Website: lowes
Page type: customer-info-address
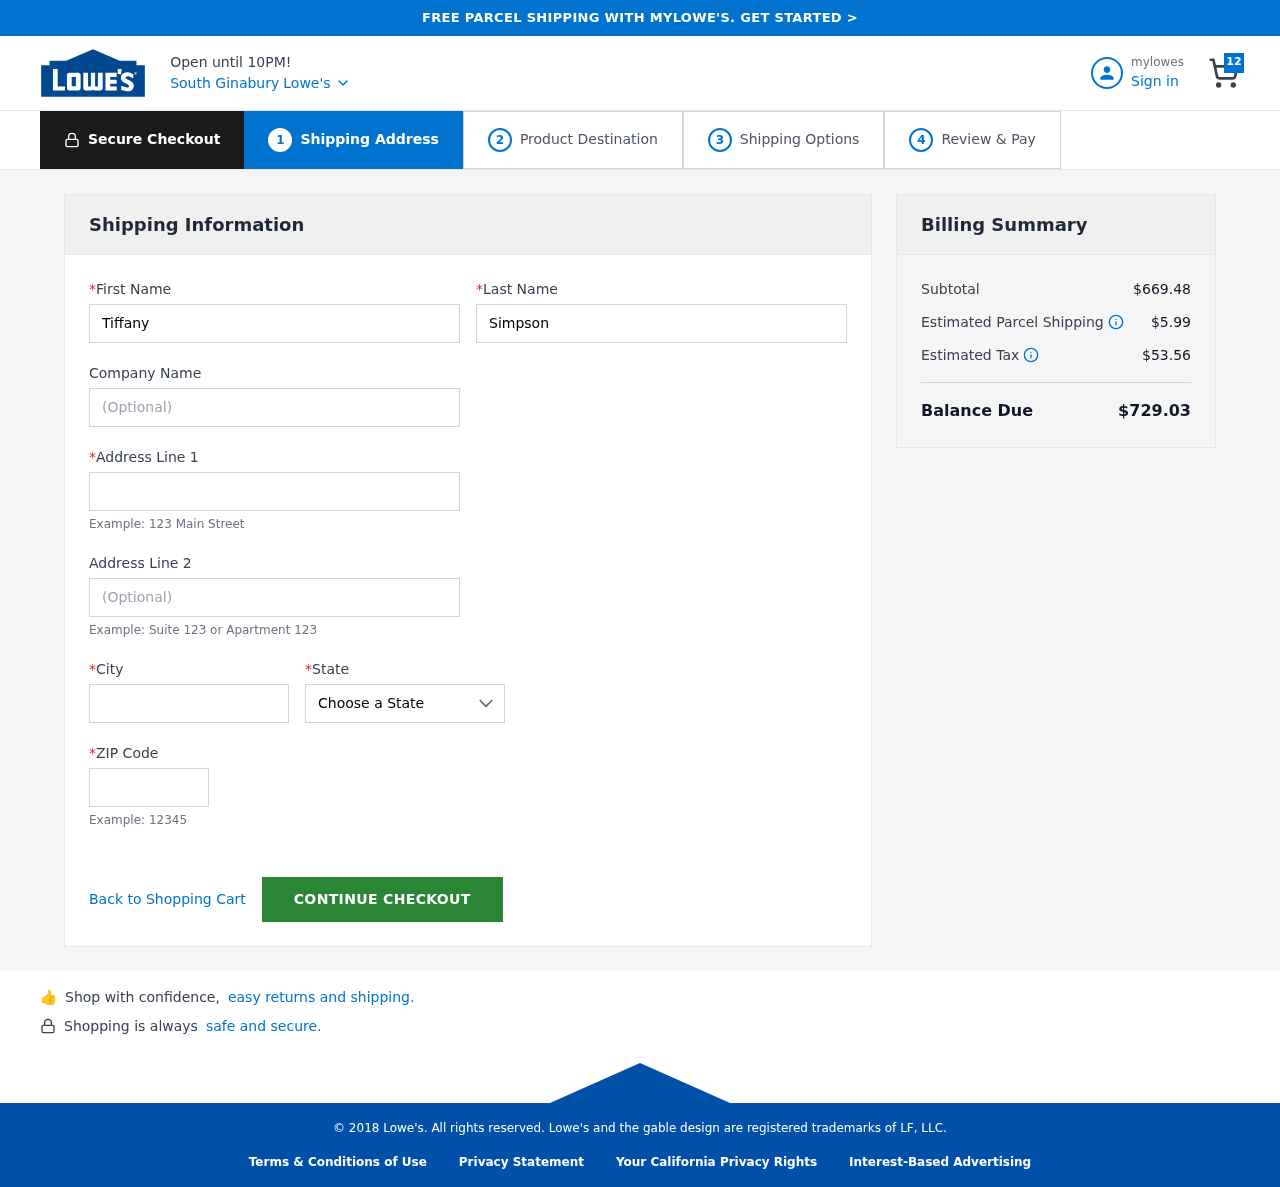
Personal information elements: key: PII_CITY
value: South Ginabury
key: PII_FIRSTNAME
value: Tiffany
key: PII_LASTNAME
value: Simpson
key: PII_POSTCODE
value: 28361
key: PII_STATE
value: MP
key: PII_STREET
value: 445 Tracy Ports Apt. 819
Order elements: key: ORDER_NUM_ITEMS
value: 12
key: ORDER_SUBTOTAL
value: $669.48
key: ORDER_SHIPPING_COST
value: $5.99
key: ORDER_TAX
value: $53.56
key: ORDER_TOTAL
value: $729.03